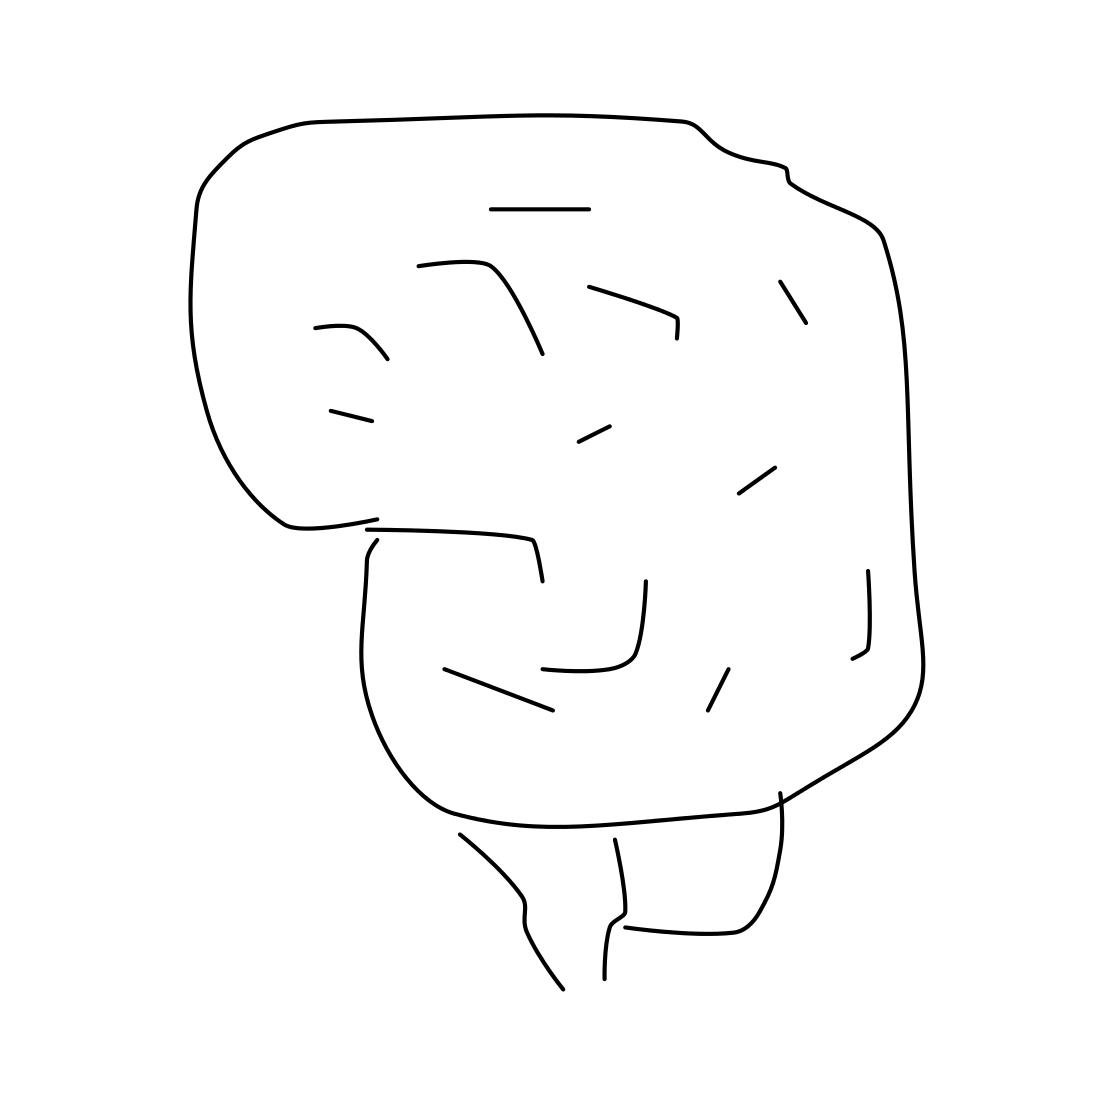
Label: brain